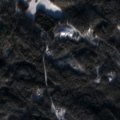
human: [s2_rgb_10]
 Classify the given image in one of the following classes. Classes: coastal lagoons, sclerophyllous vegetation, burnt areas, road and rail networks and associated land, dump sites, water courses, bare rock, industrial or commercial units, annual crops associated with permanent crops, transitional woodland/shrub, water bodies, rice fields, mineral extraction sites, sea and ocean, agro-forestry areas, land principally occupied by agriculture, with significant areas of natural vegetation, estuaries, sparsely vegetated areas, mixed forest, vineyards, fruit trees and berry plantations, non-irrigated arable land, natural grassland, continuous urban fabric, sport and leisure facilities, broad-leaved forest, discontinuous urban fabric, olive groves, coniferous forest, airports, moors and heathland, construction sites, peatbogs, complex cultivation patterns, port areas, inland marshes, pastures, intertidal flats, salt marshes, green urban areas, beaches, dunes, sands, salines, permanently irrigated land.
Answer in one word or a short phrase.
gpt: coniferous forest, mixed forest